Field crop: tomato
Growth stage: 1
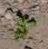
Species: portulaca